問題: ∠B=90°たる直角二等辺三角形ABCがあります。辺AB上に点D、辺BC上に点E、辺CA上に点Fをとると、三角形DEFは∠E=90°たる直角二等辺三角形になりました。AD=2、DB=6のとき、三角形DEFの面積は何㎠ですか？
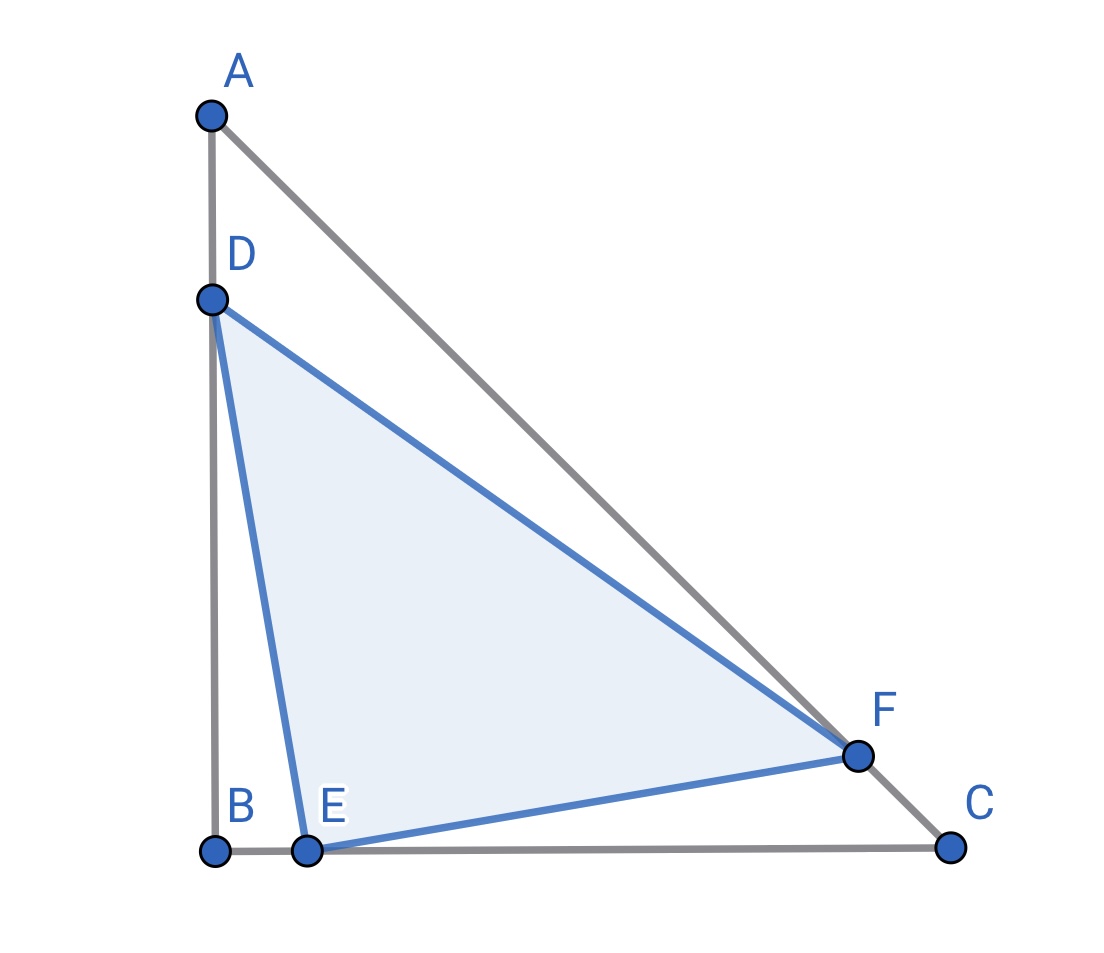
解答: 点Fから辺BCに下ろした垂線の足を点Hとします。三角形DBEと三角形EHFは合同であり、三角形FHCは∠H=90°たる直角二等辺三角形です。よって、DB+BC=DB+BH+FH=14㎝であり、DB=EH=6㎝、BE=HF=1㎝です。よって、求める面積は、18.5㎠です。
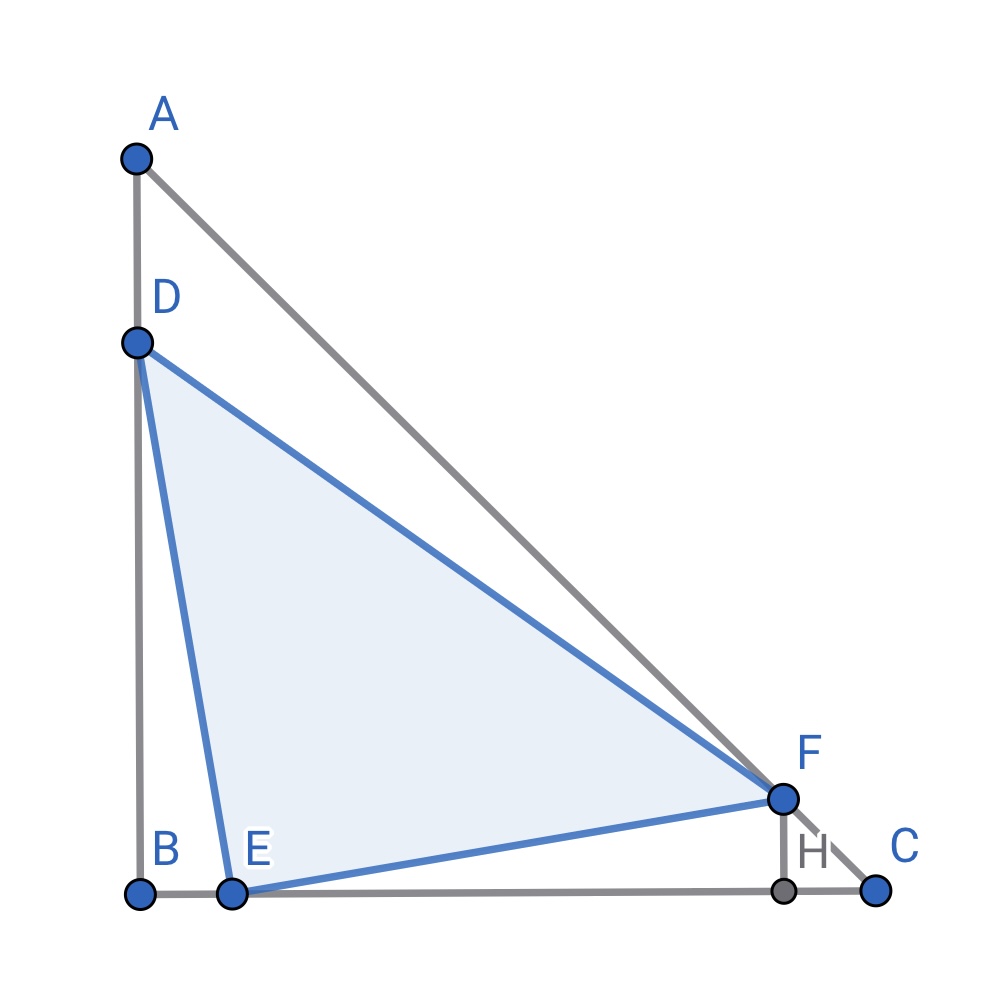
答え: 18.5㎠
タグ: 合同